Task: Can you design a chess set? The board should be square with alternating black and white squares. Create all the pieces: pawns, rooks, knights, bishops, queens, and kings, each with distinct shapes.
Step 3996:
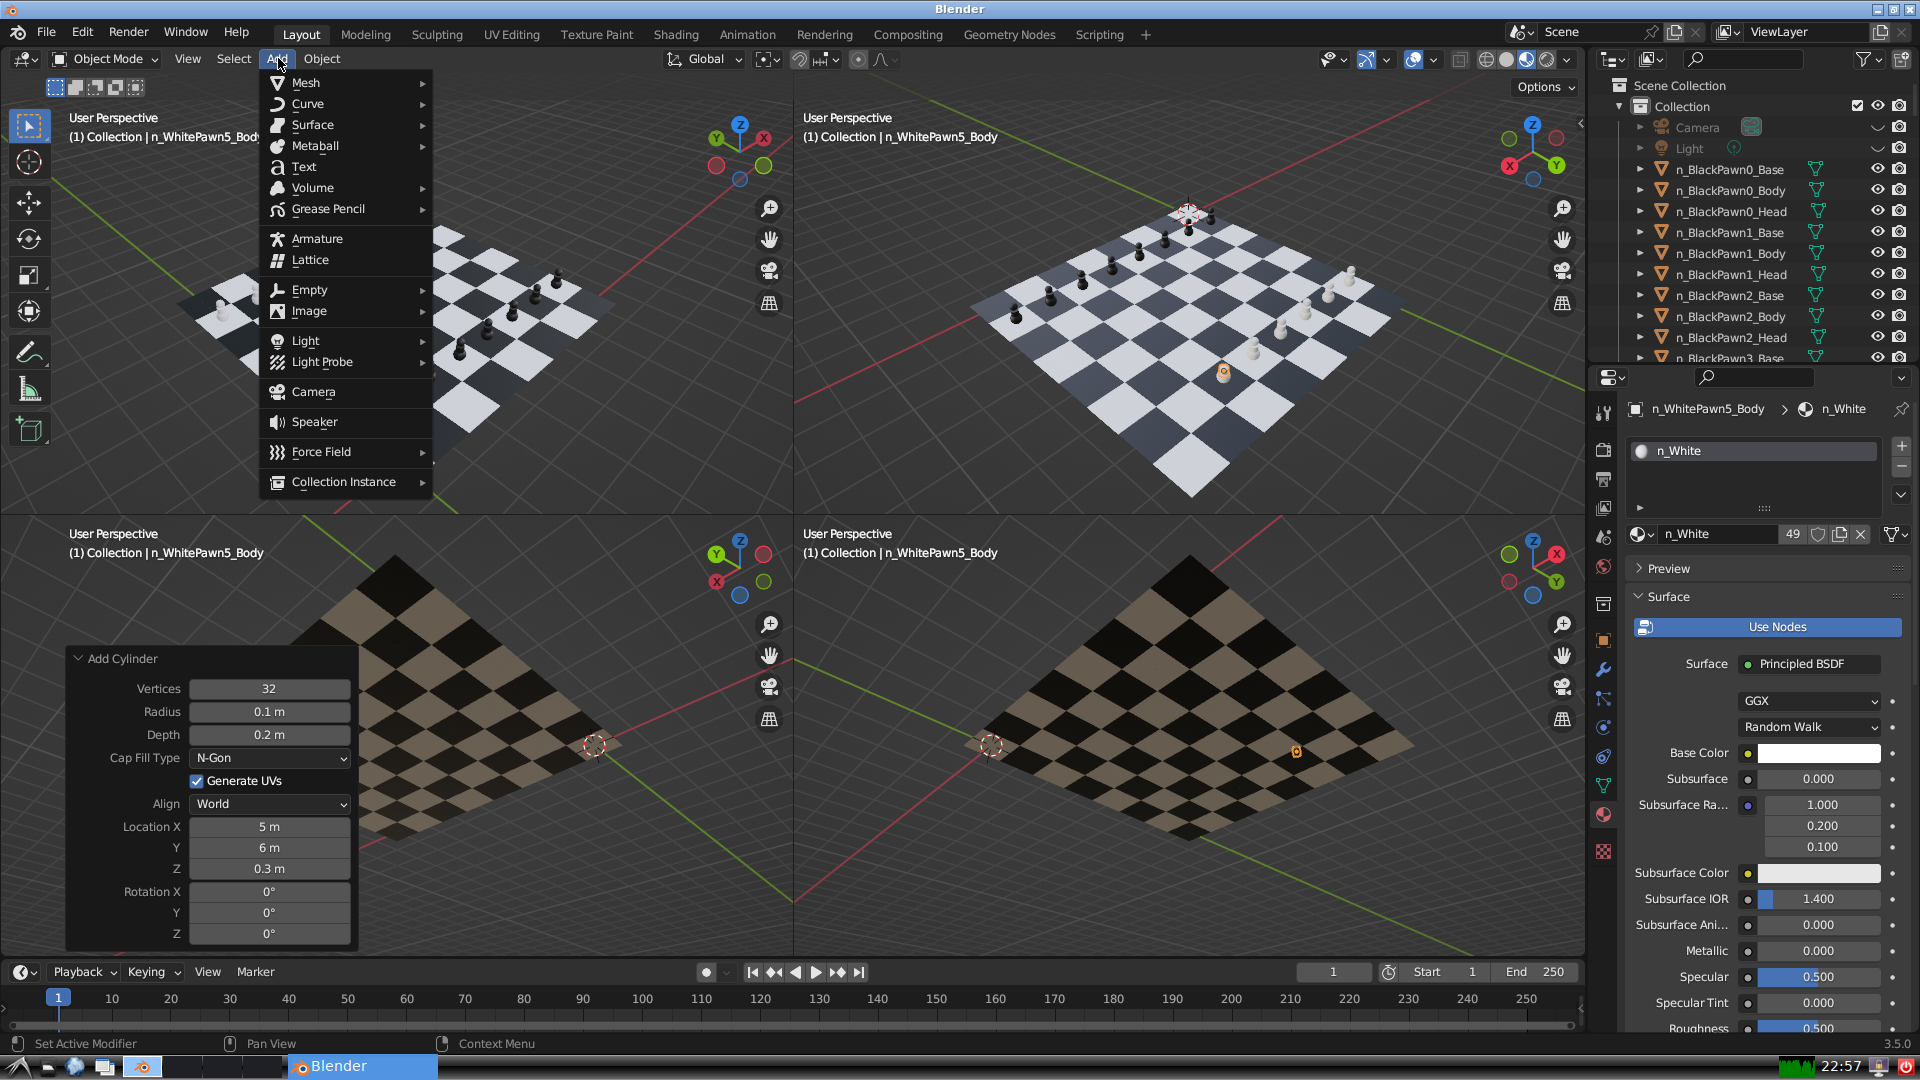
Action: {"mouse_move": [304, 82]}